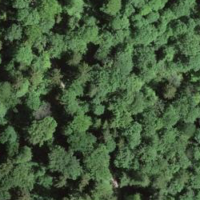
EUNIS habitat code: 41
Species observed at this site:
Petasites albus